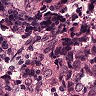
Metastatic tissue present: yes